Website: home-depot
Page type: payment
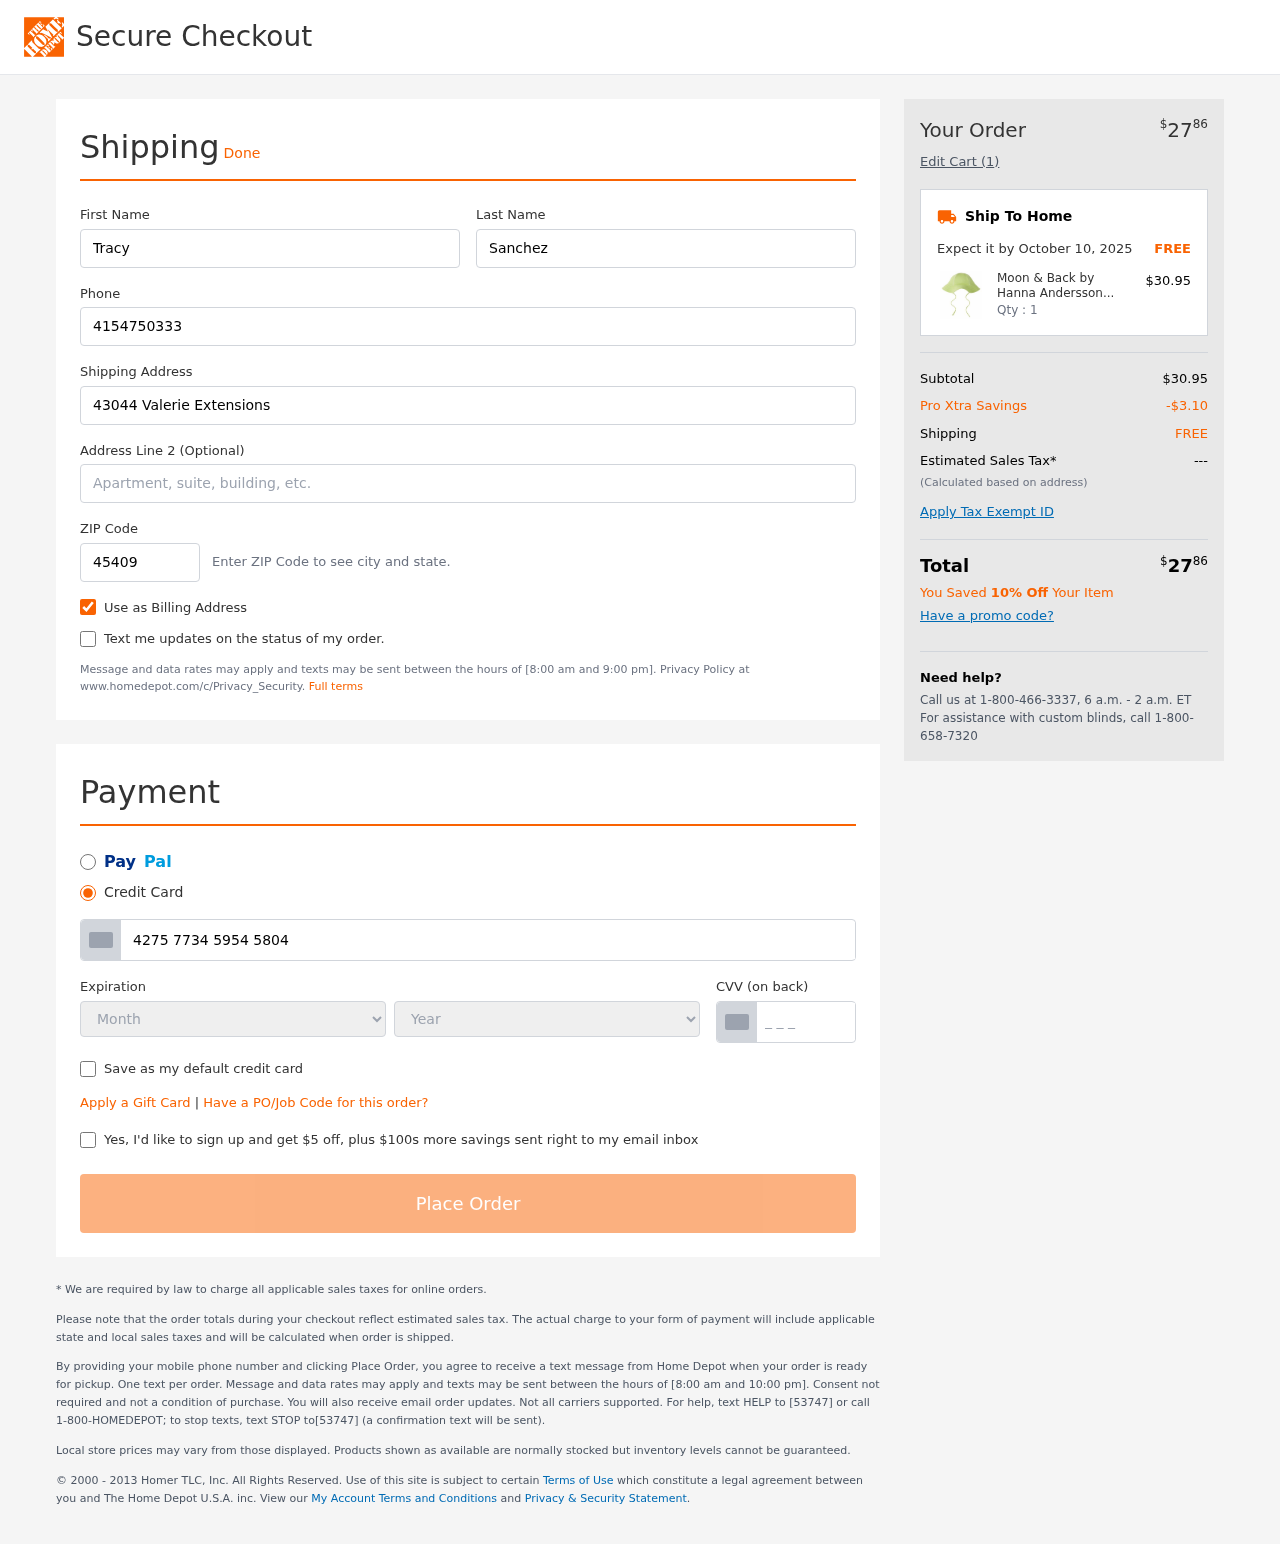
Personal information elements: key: PII_CARD_CVV
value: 300
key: PII_CARD_EXPIRY_MONTH
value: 07
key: PII_CARD_EXPIRY_YEAR
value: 26
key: PII_CARD_NUMBER
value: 4275 7734 5954 5804
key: PII_FIRSTNAME
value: Tracy
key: PII_LASTNAME
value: Sanchez
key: PII_PHONE
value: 4154750333
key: PII_POSTCODE
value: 45409
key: PII_STREET
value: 43044 Valerie Extensions
Product elements: key: PRODUCT1_NAME
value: Moon & Back by Hanna Andersson Baby Swim Hat, Lime Green, 3-12 mos
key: PRODUCT1_PRICE
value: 30.95
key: PRODUCT1_QUANTITY
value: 1
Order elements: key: ORDER_TOTAL
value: $2786
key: ORDER_NUM_ITEMS
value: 1
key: ORDER_DELIVERY_DATE
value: October 10, 2025
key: ORDER_SUBTOTAL
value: $30.95
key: ORDER_DISCOUNT
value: -$3.10
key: ORDER_SHIPPING_COST
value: FREE